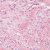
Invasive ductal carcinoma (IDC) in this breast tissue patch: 0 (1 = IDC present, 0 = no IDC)